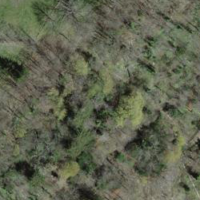
EUNIS habitat code: 43
Species observed at this site:
Mercurialis perennis